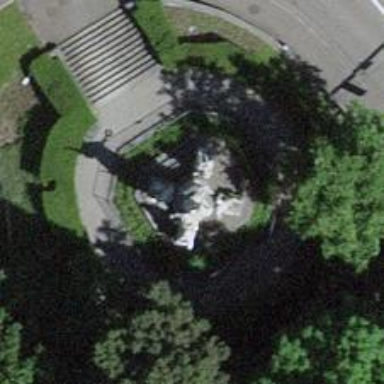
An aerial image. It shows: Historic memorial featuring statue.